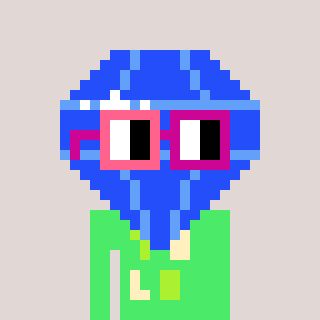
a pixel art character with square pink and red glasses, a blue diamond-shaped head and a teal-colored body on a warm background